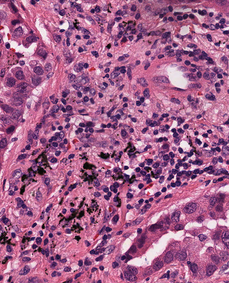
Tumor epithelial tissue: yes
Tumor-associated stroma tissue: yes
Normal tissue: no